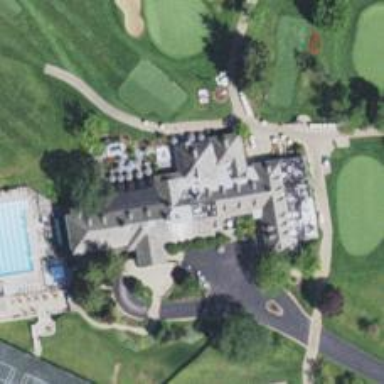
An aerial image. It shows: Clubhouse for golf.